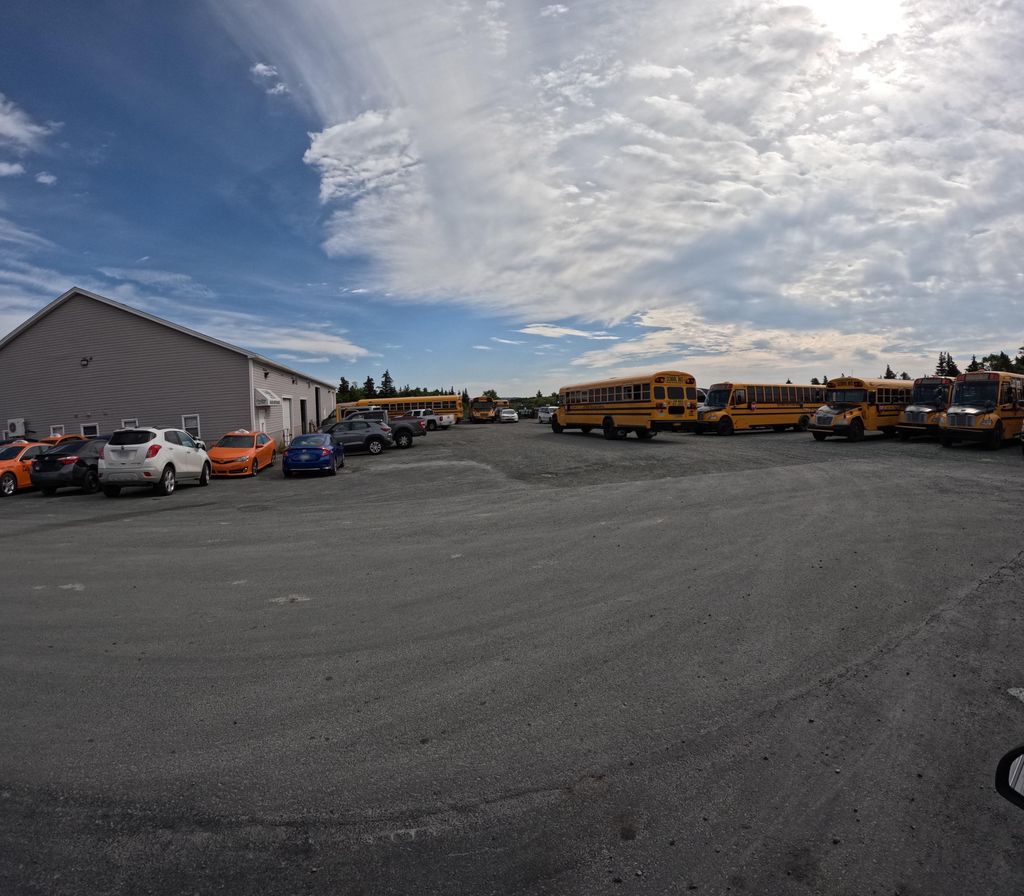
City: st_johns